Interaction volume radius: 10 \u00c5
Interaction volume height: 10 \u00c5
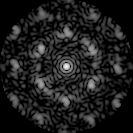
Disorder parameter: 0.4953